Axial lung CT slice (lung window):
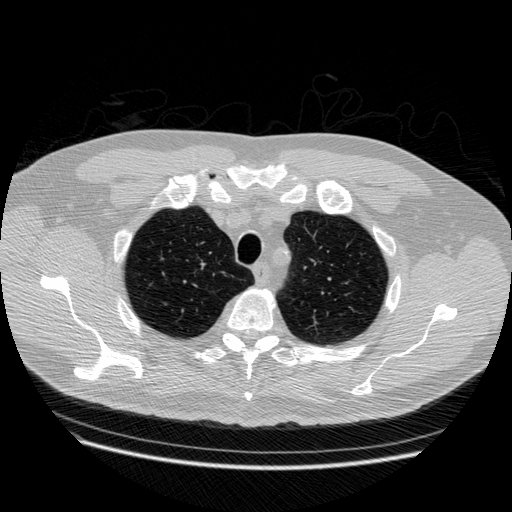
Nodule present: no